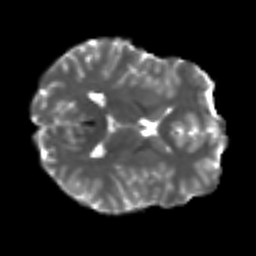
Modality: T2w
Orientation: axial
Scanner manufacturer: siemens
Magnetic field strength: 3 T
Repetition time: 9.6 s
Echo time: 0.077 s